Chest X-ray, PA view. Patient: 38 years old, sex M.
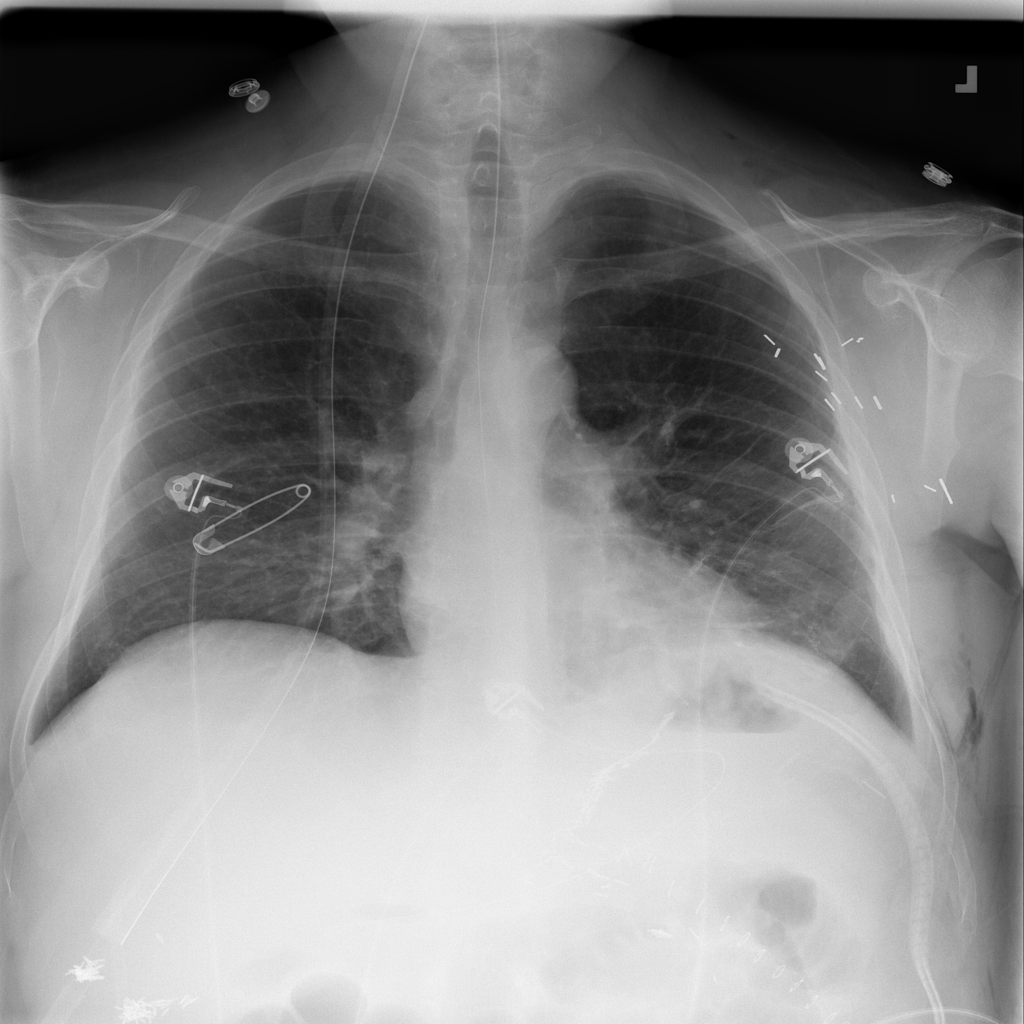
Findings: No Finding